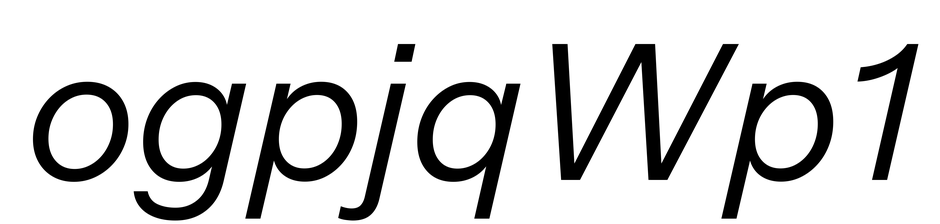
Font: InstrumentSans-Italic_Italic